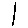
Label: line